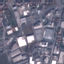
Label: Industrial